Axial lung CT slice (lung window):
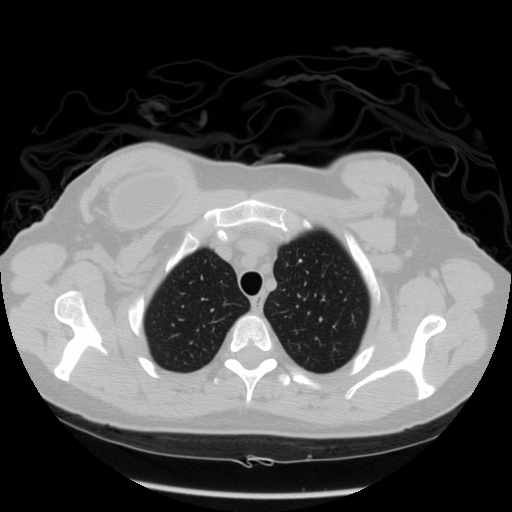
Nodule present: yes
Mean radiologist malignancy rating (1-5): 1